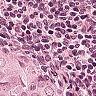
Metastatic tissue present: yes